Question: I have a 'DIV' in my html with dynamic size.Means its height may change according to different parameters.Now I need to put a cross bar through CSS in to this 'DIV'.The youtput will look something like this

I have tried using some CSS
'''
.DIV1{
width:520px;
height:100%;
background:url(../images/cross01.png) repeat-y;
position:absolute;
top:0px;
z-index:1000;
}
'''
But the problem of this code is that when the div comes in another height it breaks.As you may know this back ground image I am using won't grow according to my DIV height.So I am searching for any CSS solution.Can any one show me a path.
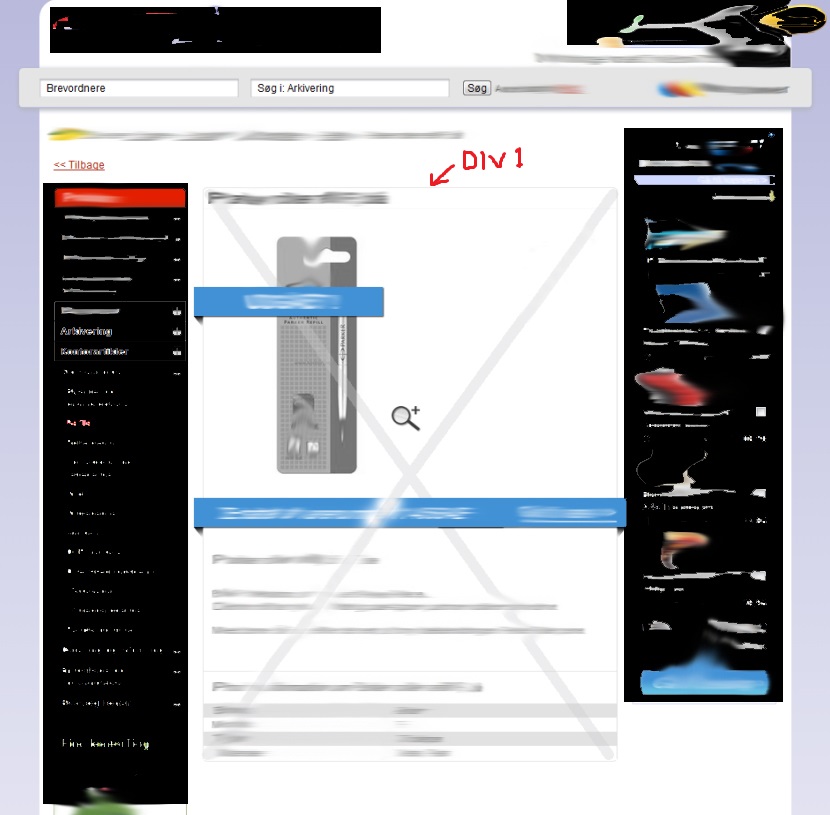
Answer: Use :
'''
background-size : auto 100%;
'''
More info here : <URL>